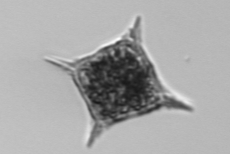
Label: Dictyocha